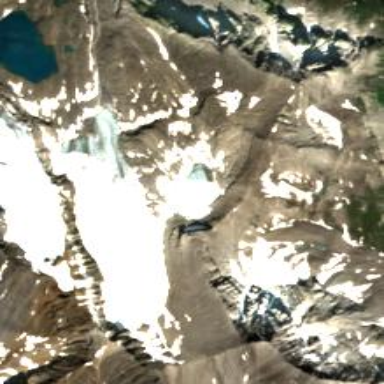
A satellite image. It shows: Stunning view of glacier.